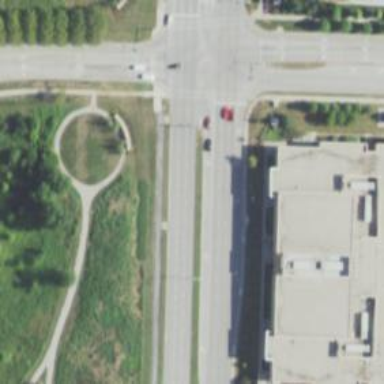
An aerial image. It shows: Road with dash markings.